Field crop: maize
Growth stage: 2
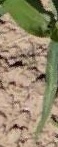
Species: maize